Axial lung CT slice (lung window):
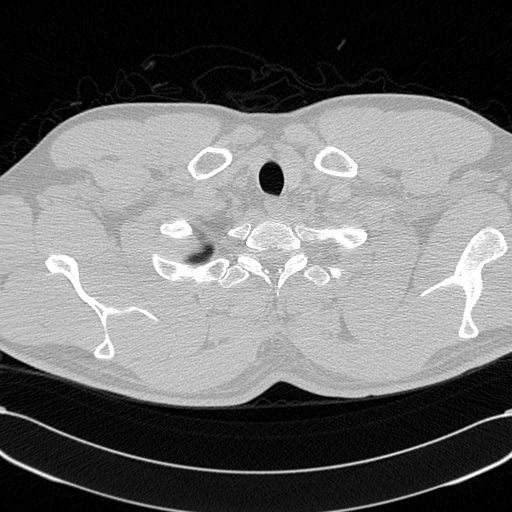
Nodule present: no